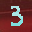
Label: 3